Interaction volume radius: 5 \u00c5
Interaction volume height: 20 \u00c5
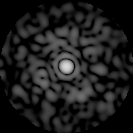
Disorder parameter: 0.8238